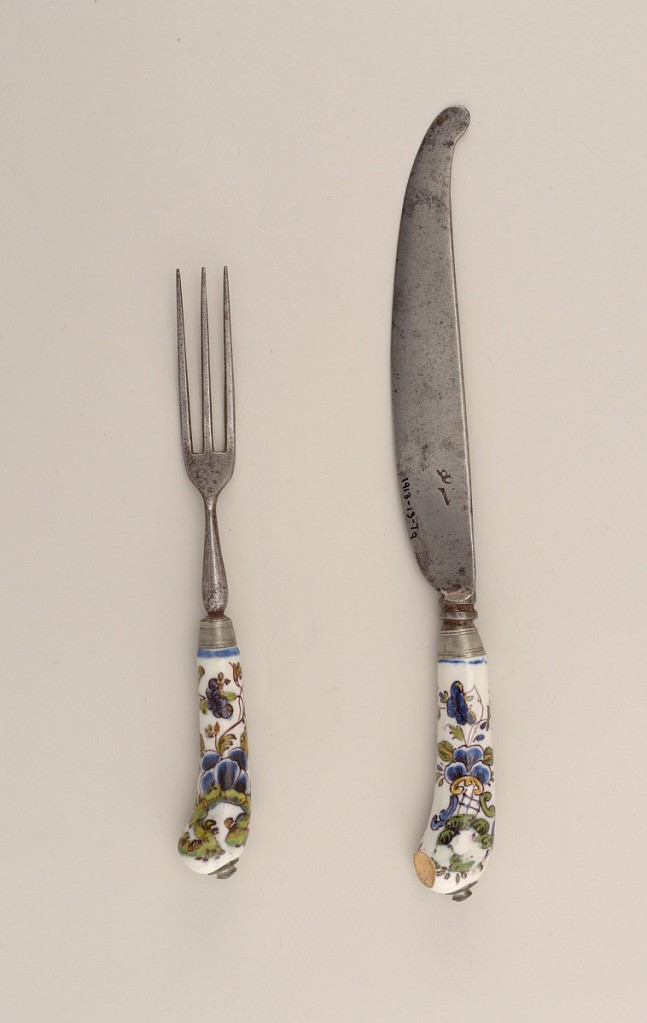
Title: Fork and Knife with Glazed Earthenware Handles
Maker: Meissen Porcelain Manufactory, Meissen, Saxony, Germany, founded 1710
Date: mid-18th century
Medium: Glazed earthenware, steel
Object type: fork and knife
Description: Knife (a): Straight-backed steel blade with rounded, upcurved tip. Pistol grip porcelain handle painted with blue, green and yellow flowers and scrolls out-lined with manganese; fork (b): three prong steel tines and pistol-grip handle painted in blue, green and yellow flowers and foliage within manganesse outlines.